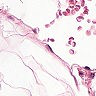
Metastatic tissue present: no